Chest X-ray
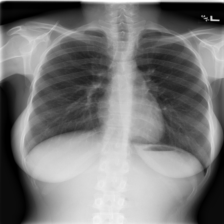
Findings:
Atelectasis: negative
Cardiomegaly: negative
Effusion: negative
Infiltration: negative
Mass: negative
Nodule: negative
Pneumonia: negative
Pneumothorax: negative
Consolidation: negative
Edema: negative
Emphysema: negative
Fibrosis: negative
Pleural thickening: positive
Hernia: negative